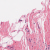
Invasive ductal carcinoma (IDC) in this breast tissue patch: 0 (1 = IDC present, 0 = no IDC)